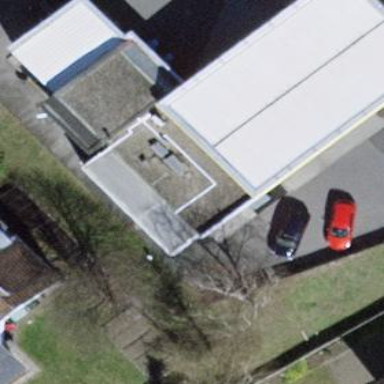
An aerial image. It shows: Commercial building serving as fuel station.